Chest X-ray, AP view. Patient: 63 years old, sex M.
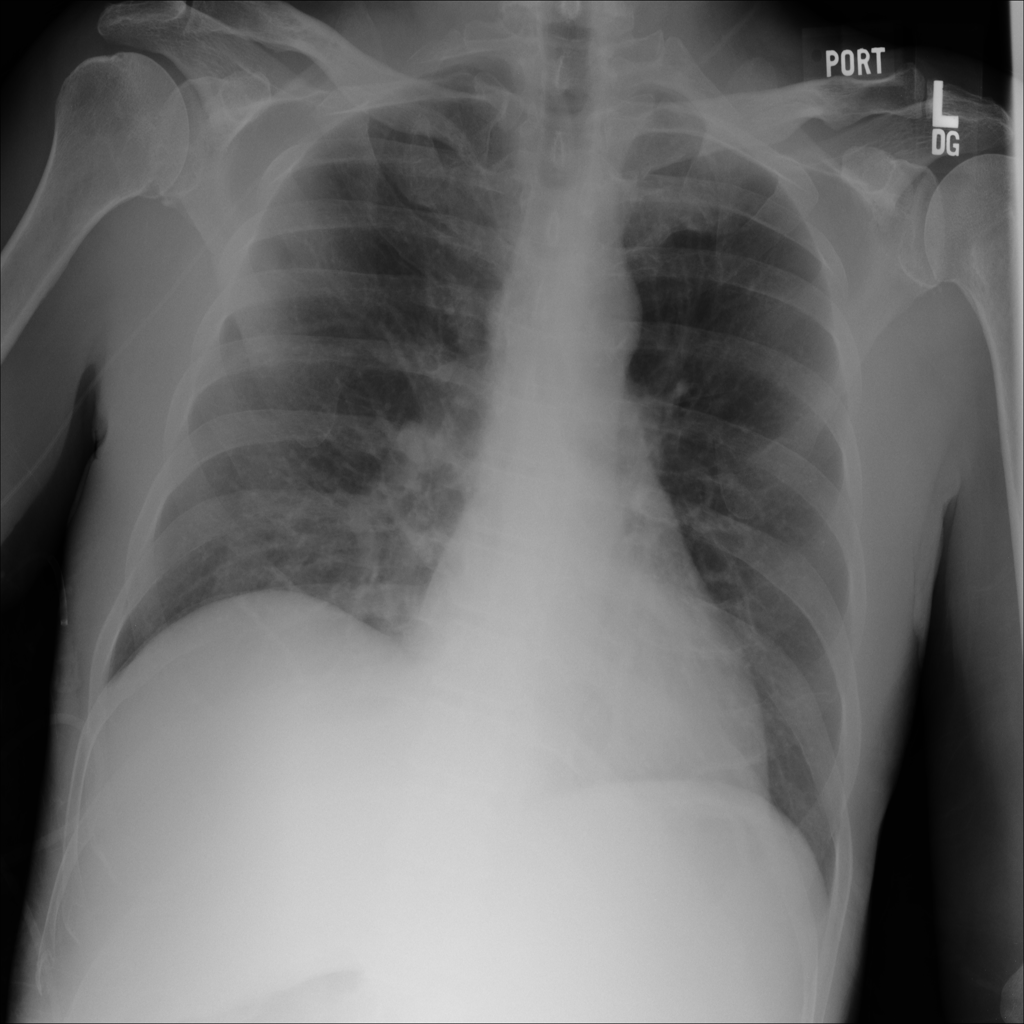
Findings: Infiltration